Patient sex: F
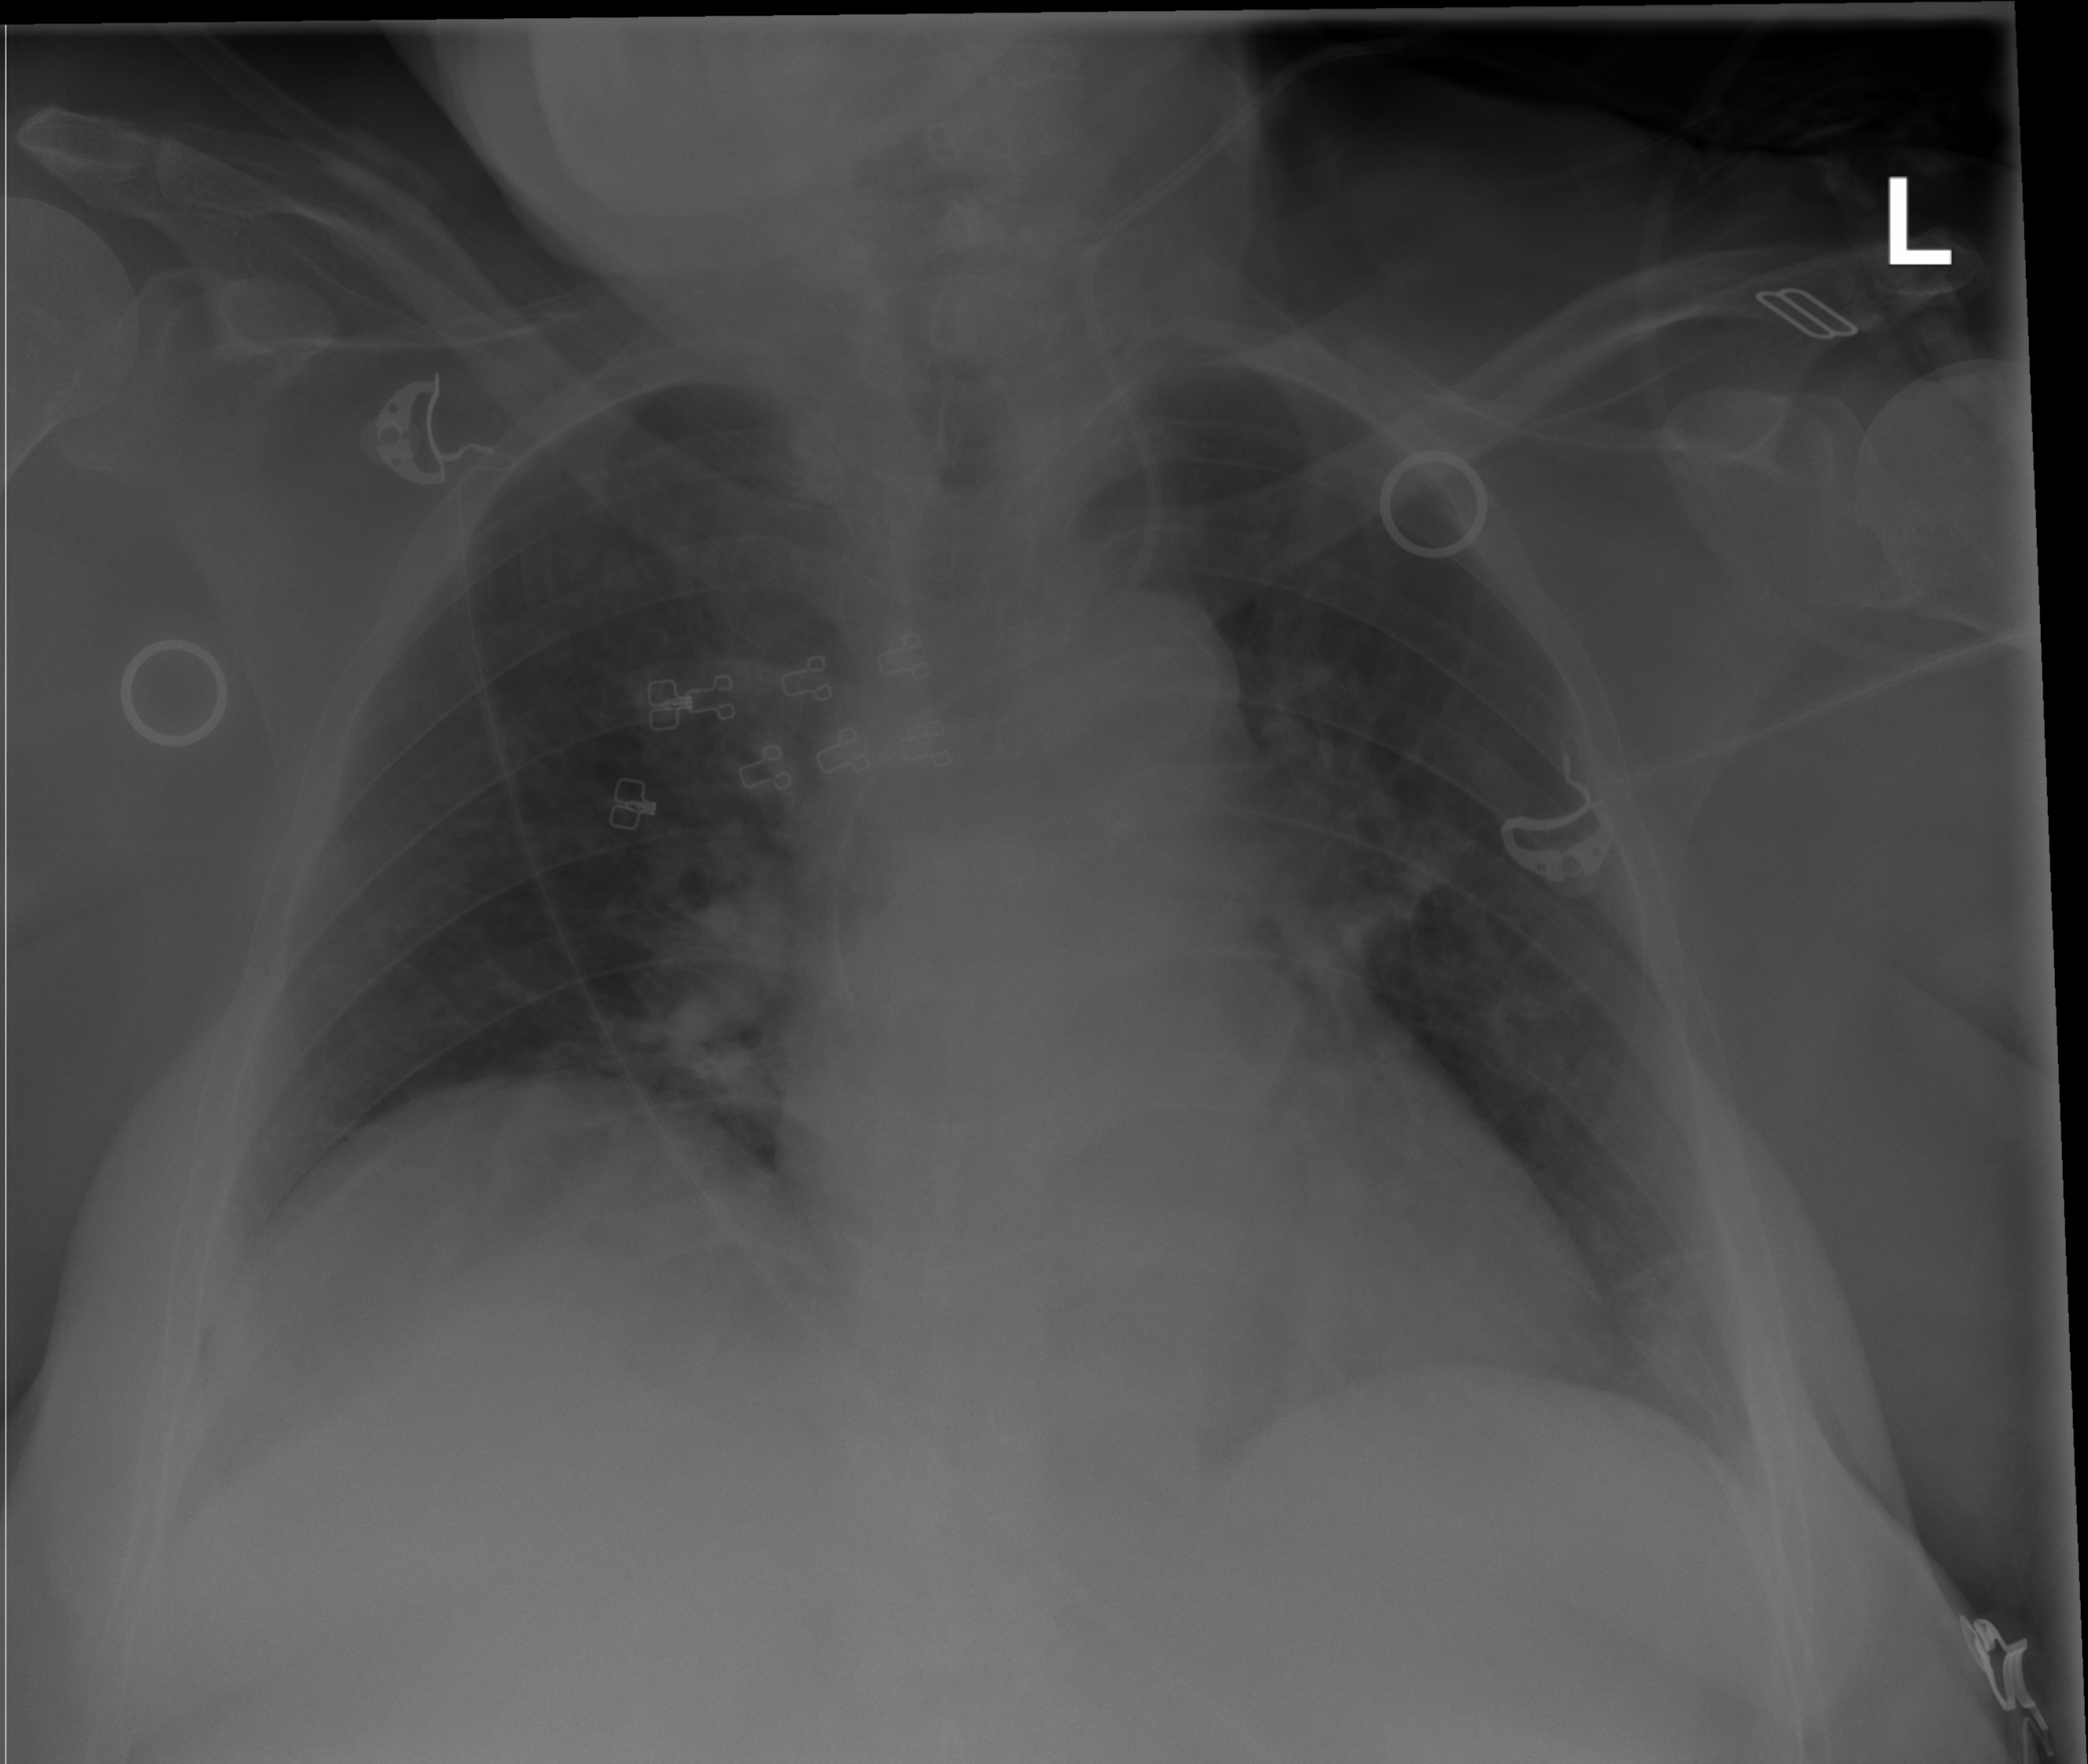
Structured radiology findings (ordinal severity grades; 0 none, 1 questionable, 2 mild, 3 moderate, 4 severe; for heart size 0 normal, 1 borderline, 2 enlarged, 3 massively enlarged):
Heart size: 1
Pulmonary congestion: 2
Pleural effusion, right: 0
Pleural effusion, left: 0
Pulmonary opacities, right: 2
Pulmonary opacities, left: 2
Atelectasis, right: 2
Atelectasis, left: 2